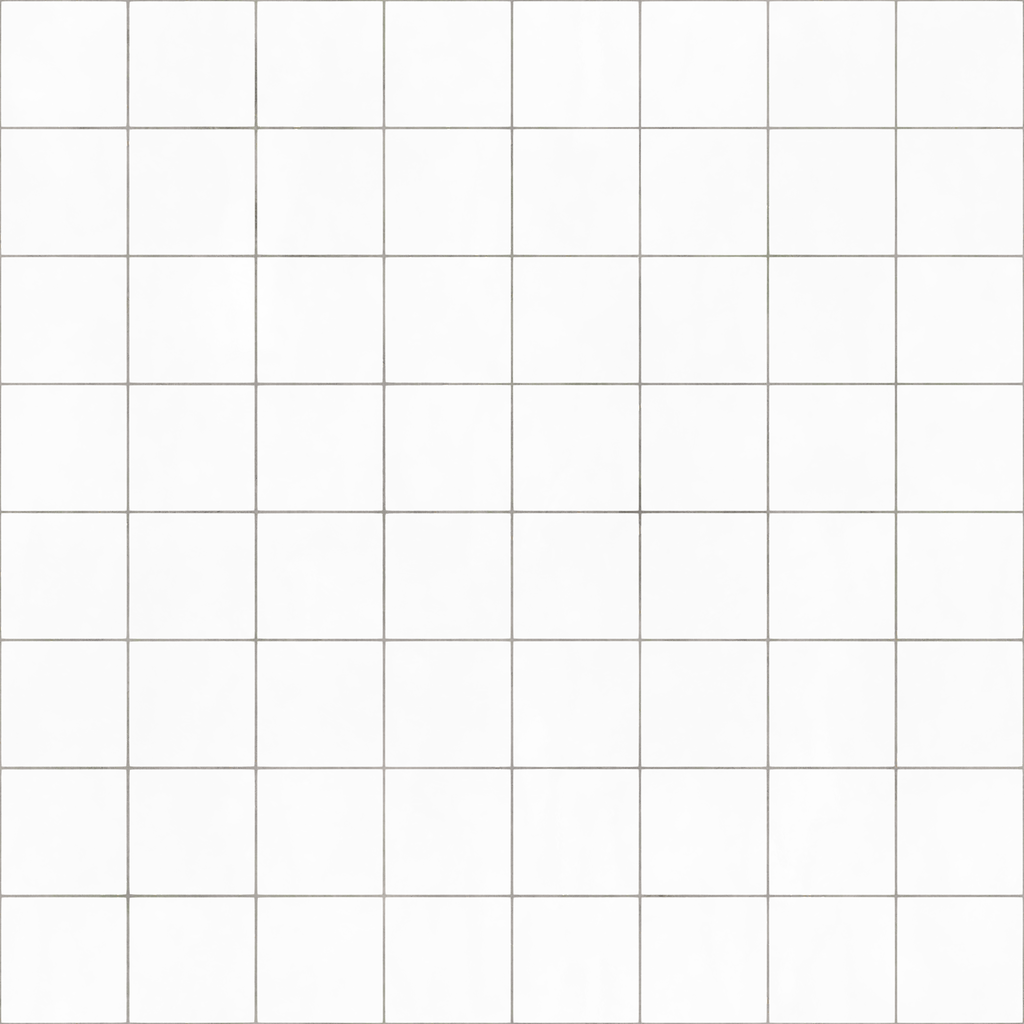
Texture map type: Color